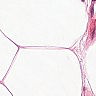
Metastatic tissue present: no